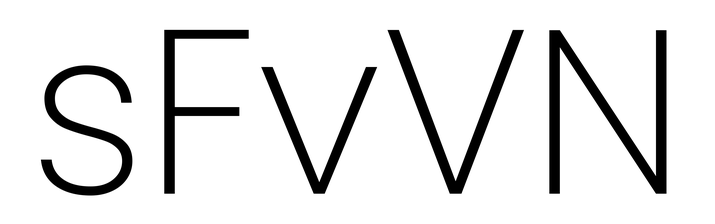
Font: Poppins-ExtraLight